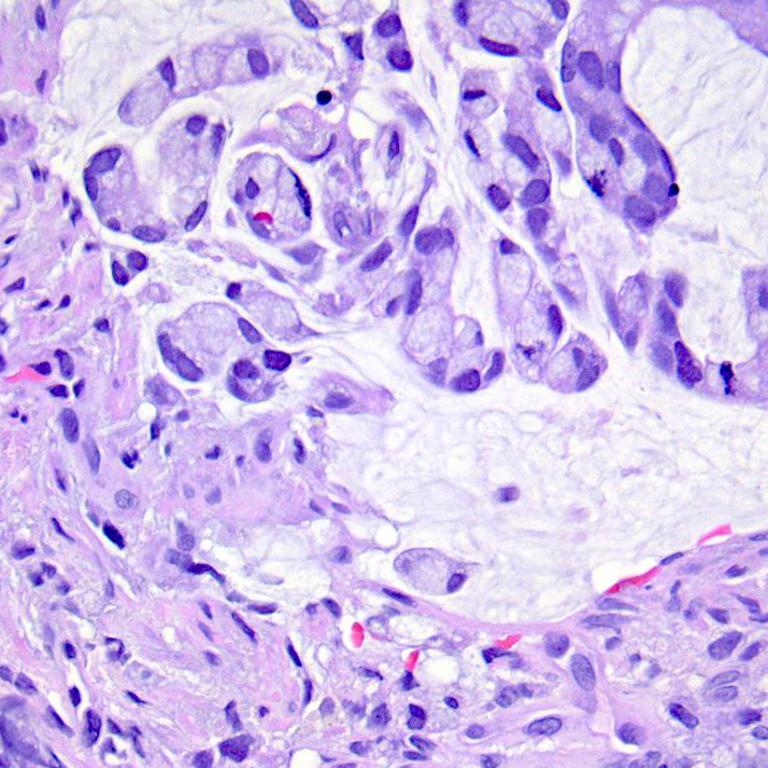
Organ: colon
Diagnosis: adenocarcinomas